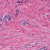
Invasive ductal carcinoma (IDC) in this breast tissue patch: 0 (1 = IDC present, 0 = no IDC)